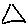
Label: triangle